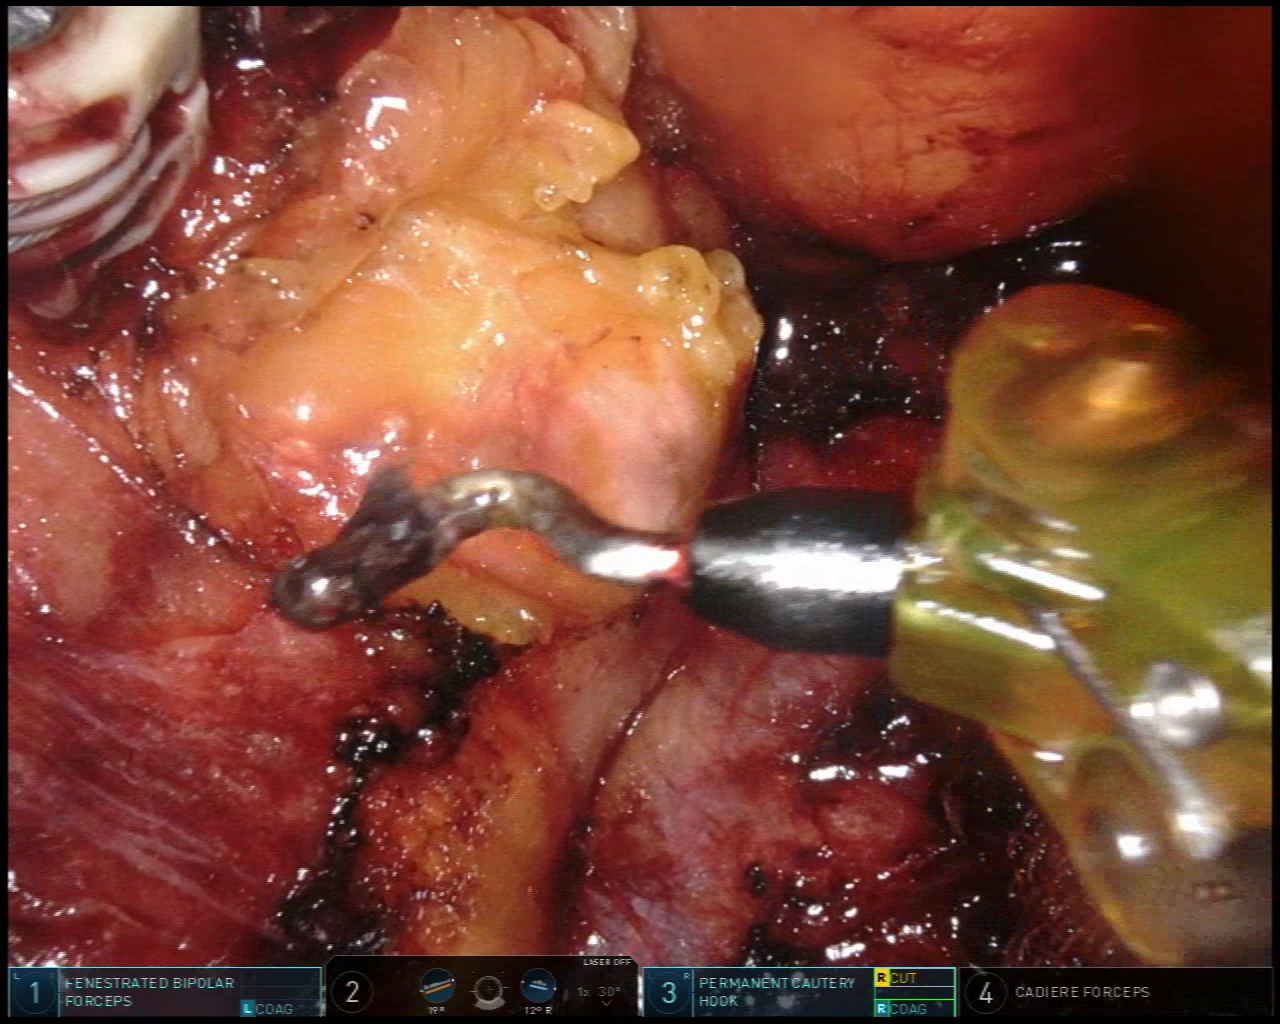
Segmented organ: pancreas
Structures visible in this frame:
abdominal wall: no
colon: no
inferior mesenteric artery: no
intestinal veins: no
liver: no
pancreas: yes
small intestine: no
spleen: no
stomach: no
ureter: no
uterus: no
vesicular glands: no